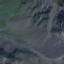
Label: HerbaceousVegetation